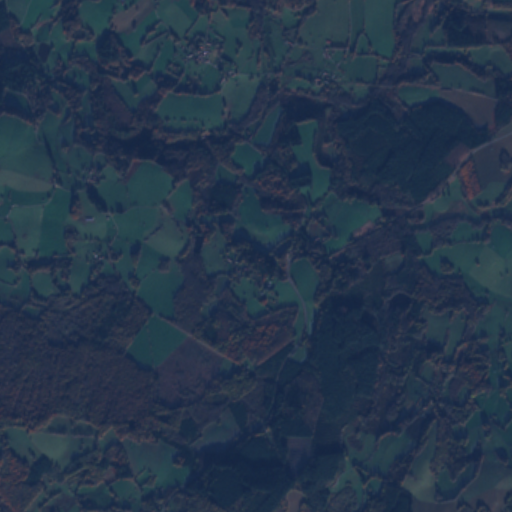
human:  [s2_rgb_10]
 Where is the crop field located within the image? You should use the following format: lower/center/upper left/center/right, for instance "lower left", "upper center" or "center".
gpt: The crop field is located in the upper right of the image.
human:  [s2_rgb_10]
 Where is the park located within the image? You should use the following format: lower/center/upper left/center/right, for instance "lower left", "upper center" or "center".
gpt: The park is located in the center of the image.
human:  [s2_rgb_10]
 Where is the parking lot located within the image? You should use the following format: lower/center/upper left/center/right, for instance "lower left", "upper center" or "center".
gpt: The parking lot is located in the lower center of the image.
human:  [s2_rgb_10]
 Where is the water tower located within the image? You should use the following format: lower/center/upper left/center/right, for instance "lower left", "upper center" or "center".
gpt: The water tower is located in the lower right of the image.
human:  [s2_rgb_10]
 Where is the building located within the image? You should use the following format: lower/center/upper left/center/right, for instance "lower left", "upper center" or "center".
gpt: There is no building in the image.